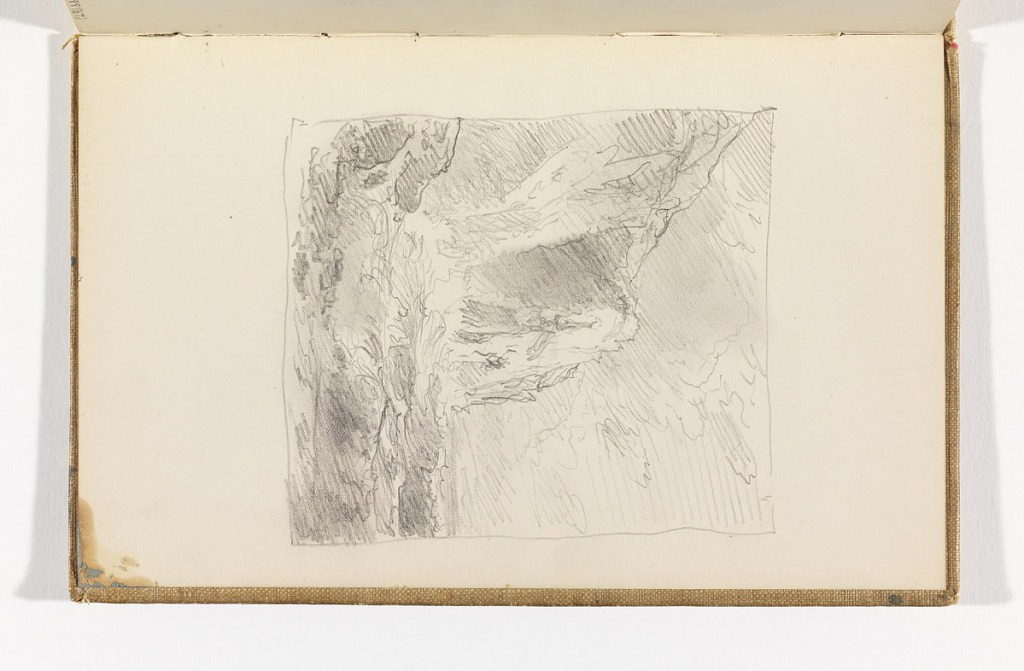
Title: Waves Breaking beneath High Cliffs
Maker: William Trost Richards, American, 1833–1905
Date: after 1878
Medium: Graphite on cream wove paper
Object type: Sketchbook folio
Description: Rough sea in foreground, breaking against rocks in left foreground and cliff at left.